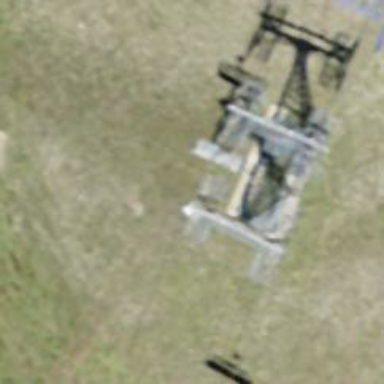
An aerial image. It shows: Pylon for aerialway.